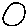
Label: circle